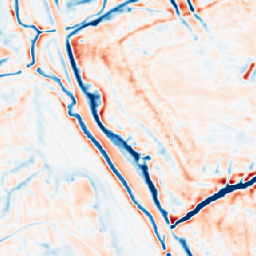
Category: multiscale
Decomposition family: dog_multiscale
Decomposition parameters: sigma_ratio: 1.6
n_scales: 3
base_sigma: 1
Upsampling method: nearest
Upsampling parameters: scale: 4
Upsampling scale: 4